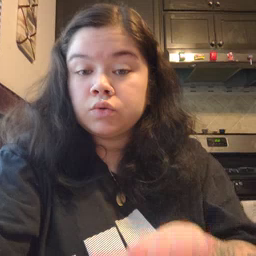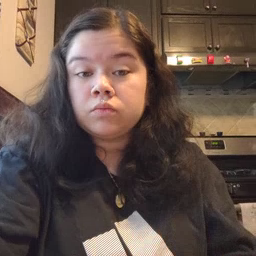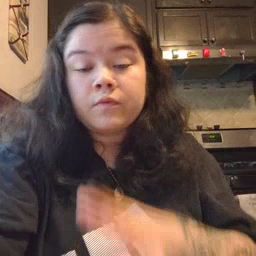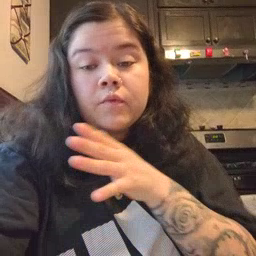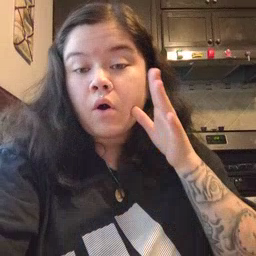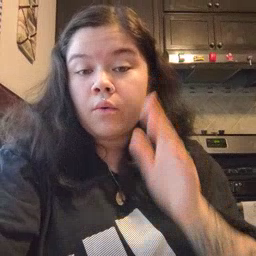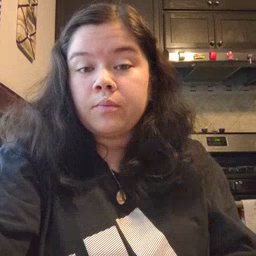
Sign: farm